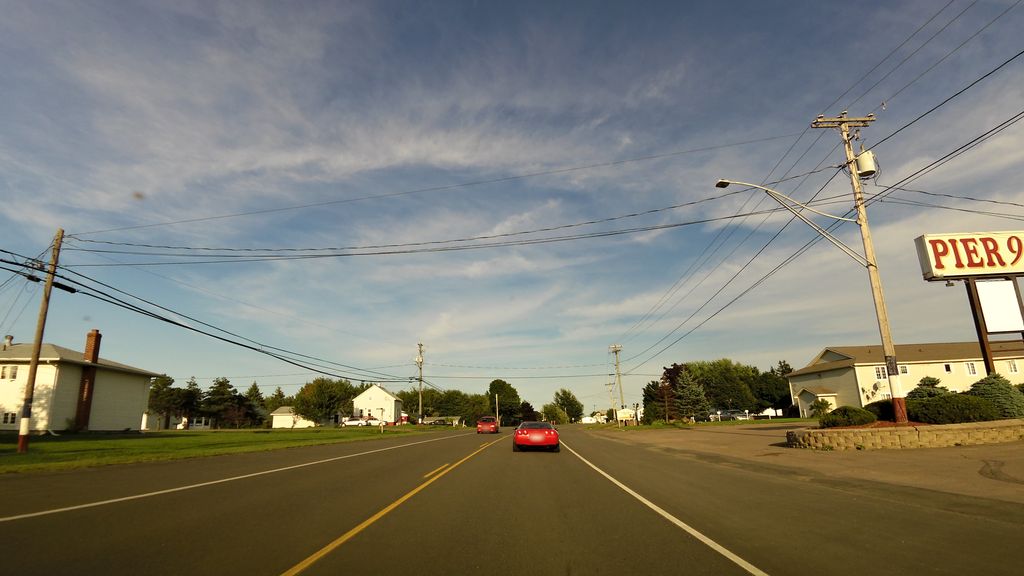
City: charlottetown